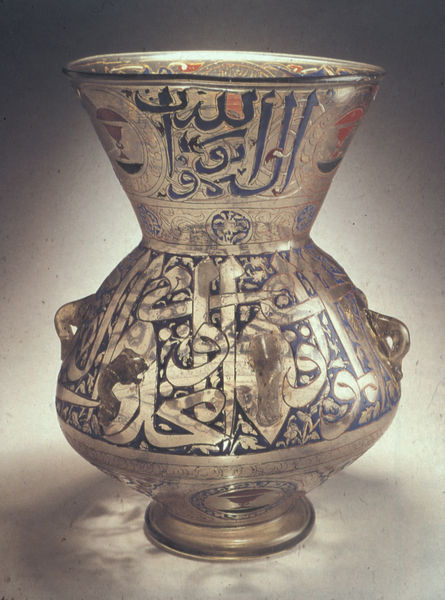
Titel: Lampe aus Ägypten/Syrien
Künstler: unbekannt
Standort: Los Angeles
Institution: County Museum of Art, Hearst Collection
Schlagwörter: blau, fuß, schatten, weiß, gelb, braun, glas, grau, licht, schwarz, zeichen, rot, malerei, muster, ornament, alt, gesicht, silber, sockel, bild, hals, dunkelheit, gold, kelch, innen, blatt, kreis, oval, rund, henkel, kanne, keramik, krug, ton, vase, topf, schrift, linien, rand, dekoration, inschrift, dekor, floral, ornamente, verzierung, metall, bauch, schriftzeichen, krempe, foto, fotografie, photographie, griff, becher, gefäß, messing, medaillon, orient, orientalisch, gerät, symmetrisch, grafisch, loch, text, buchstaben, hässlich, schlange, darstellung, einlegearbeit, photo, kunstgewerbe, china, geometrisch, griffe, schnörkel, öffnung, arabisch, silbern, glasmalerei, schreiben, antik, schwart, griechenland, muschel, trichter, breit, golden, pokal, filigran, bemalung, fotographie, gegenstand, grif, hänkel, arabien, islam, persien, behälter, artefakt, aufnahme, lettern, zerbrechlich, wertvoll, gläsern, bauchig, geschlungen, garu, schwaz, henkelvase, islamisch, iran, reis, persisch, fatimidisch, kreus, indisch, legierung, metallisch, gebracuhsgegenstand, gild, kalligrafie, kalligrapfie, koran, koranspruch, spiegelnd, sure, ösen, öse, ming, mingvase, arabische schrift, dunkelö, dunek, 3d, n, große öffnung, kleiner fuss, schritzeichen, kleine henkel, oben trichter, verengung, shclange, hälter